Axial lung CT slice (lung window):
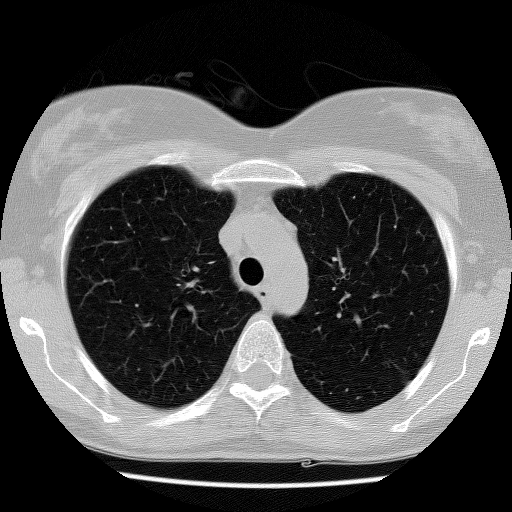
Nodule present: no